如图，已知斜三棱柱$ABC-A_1B_1C_1$的体积是$12$，点$P$为棱$AA_1$上任意一点，则四棱锥$P-BB_1C_1C$的体积为$\underline{\quad\quad}$。

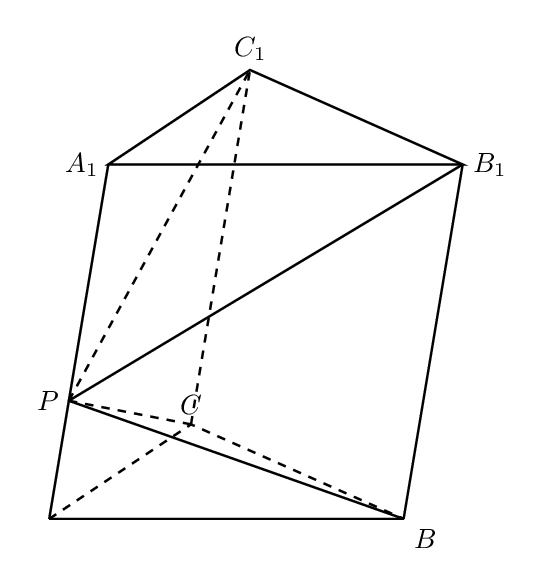
【解答】
【答案】$8$
【分析】利用等体积法证明四棱锥$P-BB_1C_1C$的体积与斜三棱柱$ABC-A_1B_1C_1$的体积的关系，即可得解。
【详解】
\[
\begin{aligned}
V_{P-BB_1C_1C} &= V_{A-BB_1C_1C} \\
&= V_{ABC-A_1B_1C_1} - V_{A-A_1B_1C_1} \\
&= V_{ABC-A_1B_1C_1} - \frac{1}{3}V_{ABC-A_1B_1C_1} \\
&= \frac{2}{3}V_{ABC-A_1B_1C_1} \\
&= \frac{2}{3} \times 12 \\
&= 8
\end{aligned}
\]
故答案为：$8$